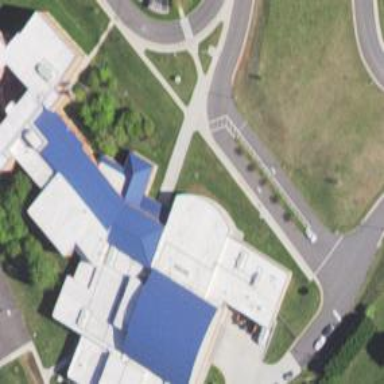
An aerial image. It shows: School building.